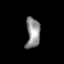
Tissue: lung
Cell type: T cells
Senescence score: 0.2053
Nuclear area (px): 418
Mean DAPI intensity: 141.483